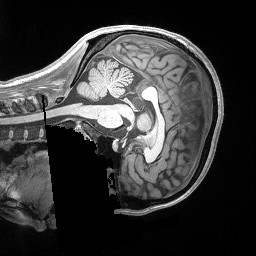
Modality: T1w
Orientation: sagittal
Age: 20
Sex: female
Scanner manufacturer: siemens
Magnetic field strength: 3 T
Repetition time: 2.2 s
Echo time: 0.00169 s